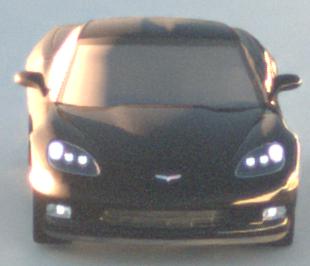
Make: Chevrolet
Model: Corvette Coupé
Detailed model: Corvette (C6) Coupé
Model produced from: 2005/02
Model produced until: 2008/03
Doors: 3
Color: black
Road condition: dry road
Daytime: sunrise or sunset
Contrast: high contrast